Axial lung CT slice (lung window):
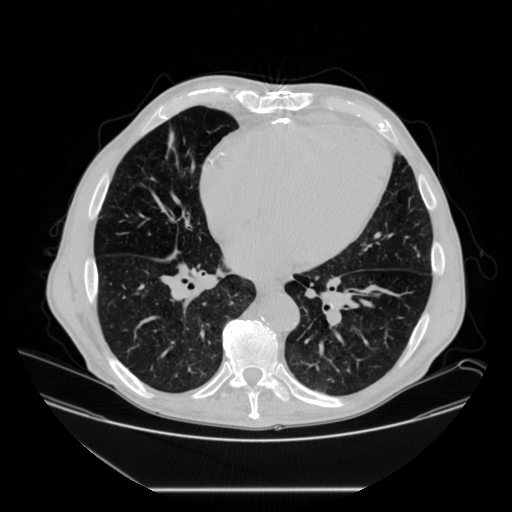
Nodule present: no